Question: I have 'SeekBar's in an application which operate as expected and return values that I expect. However, on Android 2.x they display oddly.

I've looked for other similar things such as <URL>, but that is for a custom drawable. Otherwise I'm having trouble coming up with search terms for this issue to get anywhere.
In this case, all I'm doing is
'''
SeekBar seekBar = (SeekBar)dialogLayout.findViewById(R.id.my_seek);
seekBar.setProgress(5);
seekBar.setMax(20);
'''
If I move the slider, it properly fills the 'SeekBar' the moment it's moved.
Any idea on what is going on?
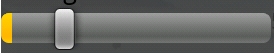
Answer: After posting this, I realized the problem was the order of the method calls.
'''
SeekBar seekBar = (SeekBar)dialogLayout.findViewById(R.id.my_seek);
seekBar.setProgress(5);
seekBar.setMax(20);
'''
'''
SeekBar seekBar = (SeekBar)dialogLayout.findViewById(R.id.my_seek);
seekBar.setMax(20);
seekBar.setProgress(5);
'''
From what I gather if you first call in my case, the system will set the drawable to display the progress as 5% since it is 5 / 100 and 100 is the default maximum.
Then if you call , the value of 5 is still valid but the drawable is no longer valid and is not recalculated to display as 25% (5 / 20) of the bar.
Doing first will compel the drawable to be calculated correctly once you use .
In case it's of use to anyone, I tested this on Android 2.1, 2.2, 4.1 and 4.2.
- -
Essentially to remain backwards compatible, always do first and then .